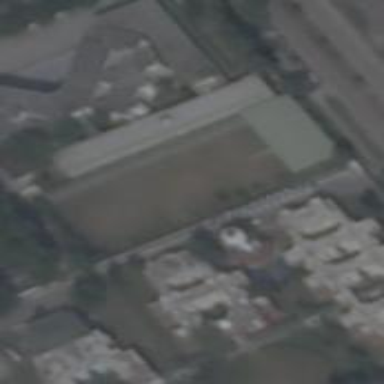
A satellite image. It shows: School.